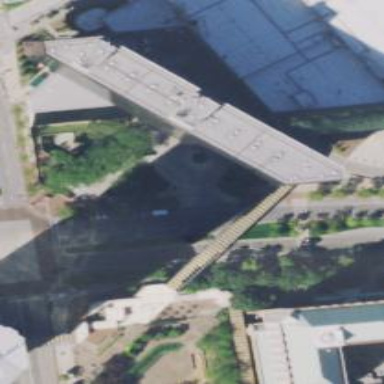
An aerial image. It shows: Man-made bridge.